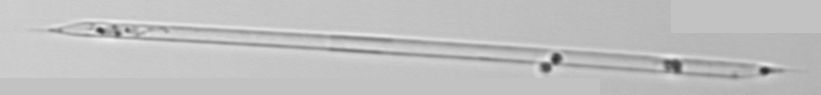
Label: Rhizosolenia